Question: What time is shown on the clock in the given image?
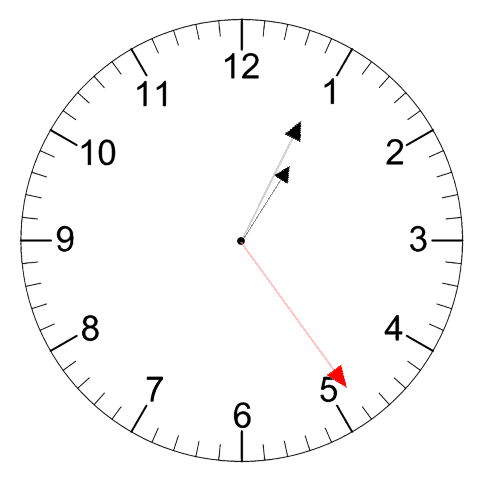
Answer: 01:04:24